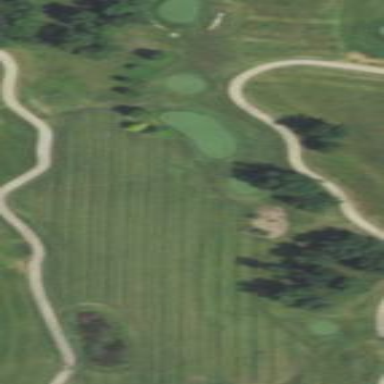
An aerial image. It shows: Area of rough grass used for golf.